Question: I have created a html and can be found <URL>.
Problem what i'm facing is there is a gray strip at the bottom of page after footer and the page is not occupying 100% of browser.

CSS which is causing the issue..
'''
.clearfix:after {
content: "."; //If this is commented out the page fits in perfectly, but the background of <div>storyWrapper clearfix</div> goes off.
display: block;
height: 0;
clear: both;
visibility: hidden;
}
'''
Problem 2: Also i want the height of
'''
<div class="detailsContent"/>
'''
to fit automatically according to the resolution of the screen.
Right now computed height is always 619px and in large monitors the whole page occupies only 75% of the screen.
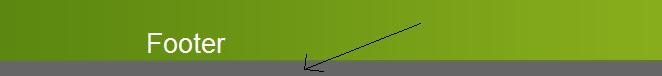
Answer: Remove '"."' from 'content'. write like this:
'''
.clearfix:after {
content: "";
display: block;
height: 0;
clear: both;
visibility: hidden;
}
'''